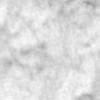
Label: no_change